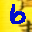
Label: 6